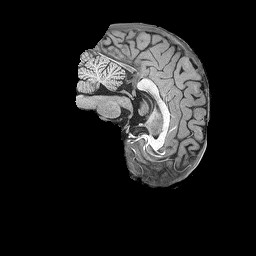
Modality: T1w
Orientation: sagittal
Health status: ill